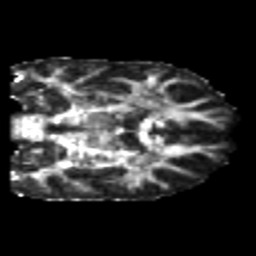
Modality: FA
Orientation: coronal
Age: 23
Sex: male
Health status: healthy
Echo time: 0.074 s